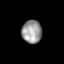
Tissue: skin
Cell type: Fibroblasts
Senescence score: 0.7688
Nuclear area (px): 454
Mean DAPI intensity: 152.344